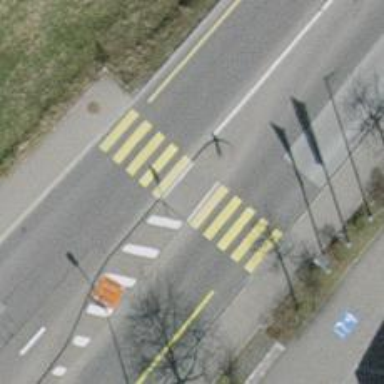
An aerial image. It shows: Marked crossing on footway. The crossing has visible markings.